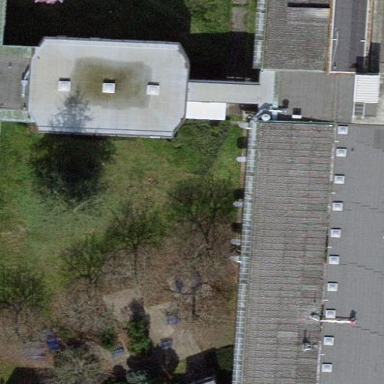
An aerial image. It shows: University building.